Field crop: maize
Growth stage: 1
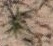
Species: salsola